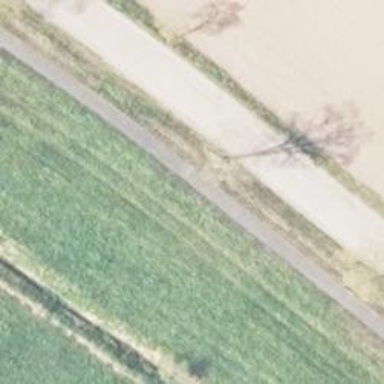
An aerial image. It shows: Path.